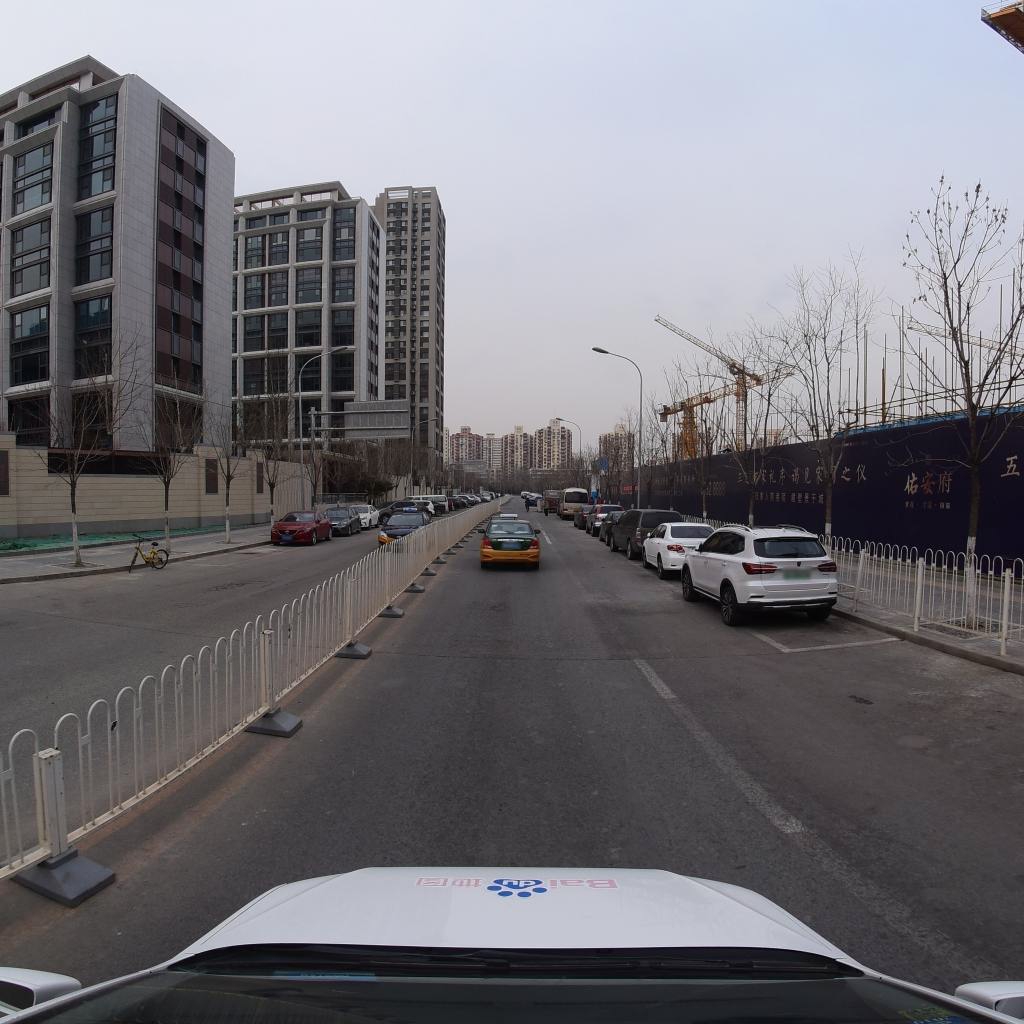
Region: Fengtai
Road damage annotations: transverse crack, transverse crack